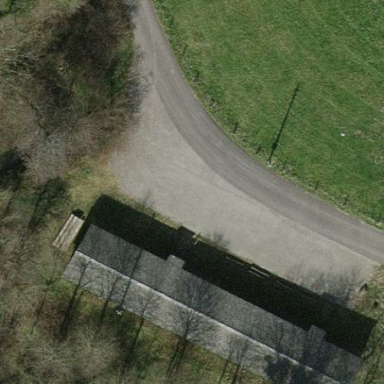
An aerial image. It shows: Gabled hut with triangular roof shape.